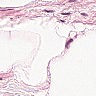
Metastatic tissue present: no